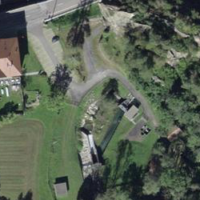
EUNIS habitat code: 24
Species observed at this site:
Aruncus dioicus